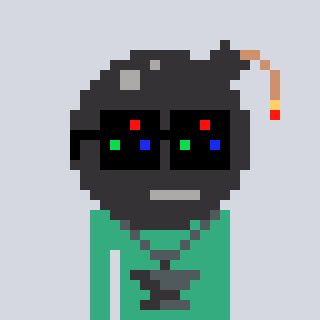
a pixel art character with square black sunglasses, a bomb-shaped head and a teal-colored body on a cool background